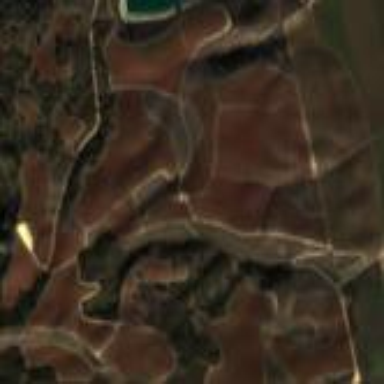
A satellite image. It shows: Unique farmland featuring vineyard where grapes are grown.